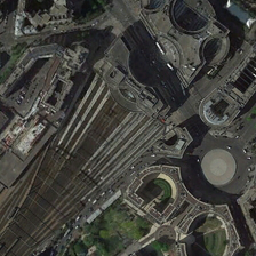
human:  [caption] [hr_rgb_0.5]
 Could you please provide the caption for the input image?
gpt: The railway station is rather dark from a height.

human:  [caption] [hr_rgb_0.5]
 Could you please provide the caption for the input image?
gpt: The railway station is a little dark from a high altitude.

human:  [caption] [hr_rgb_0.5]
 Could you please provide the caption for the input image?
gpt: The railway station is a bit dark from a height.

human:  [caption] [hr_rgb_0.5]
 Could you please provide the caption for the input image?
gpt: The railway station looks a little dark from a high altitude.

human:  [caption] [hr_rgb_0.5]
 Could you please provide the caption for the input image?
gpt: The railway station was a little dark and fell from the sky.